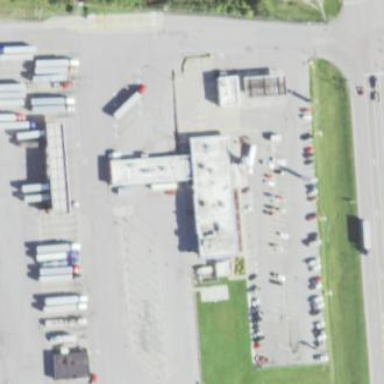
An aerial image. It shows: Building serving as gasoline fuel station.